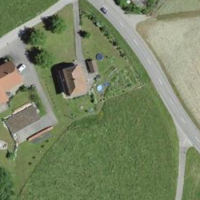
EUNIS habitat code: 52
Species observed at this site:
Lysimachia punctata